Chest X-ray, PA view. Patient: 44 years old, sex F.
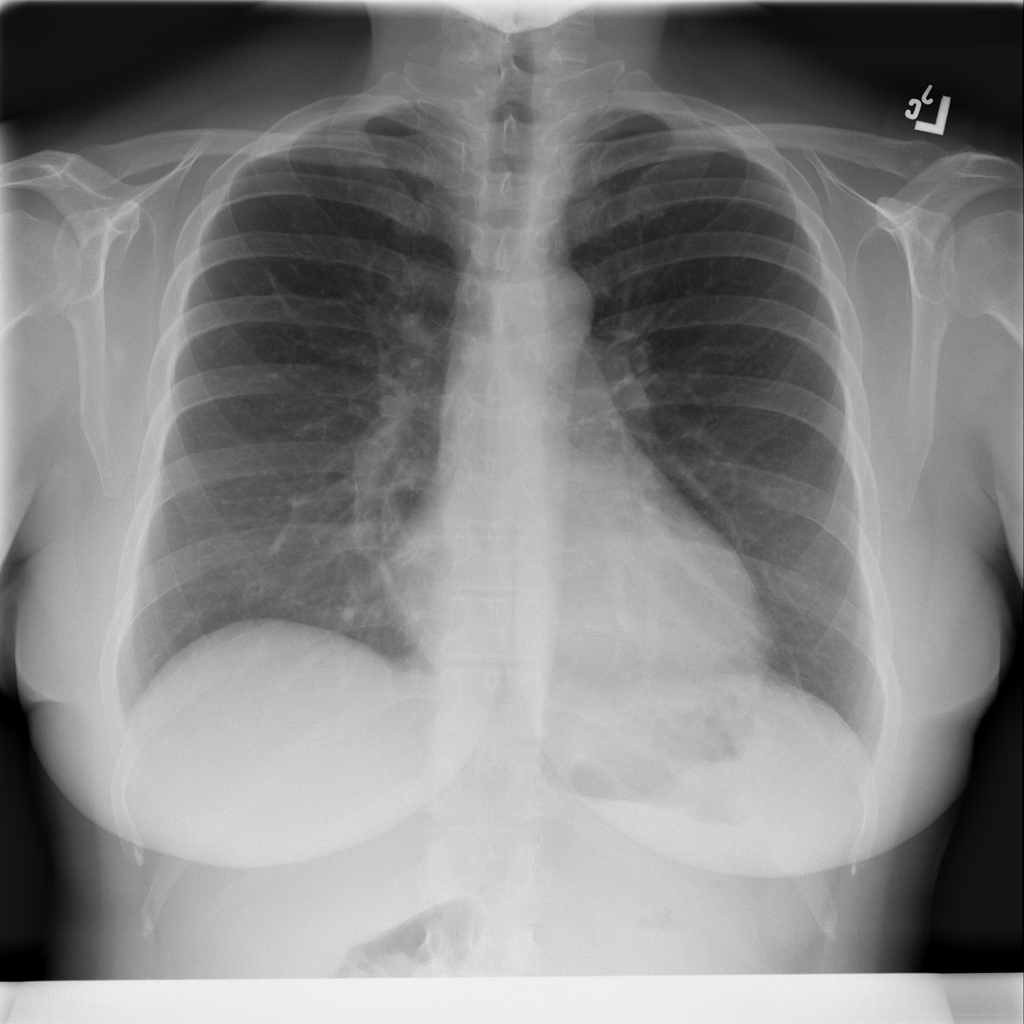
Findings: No Finding